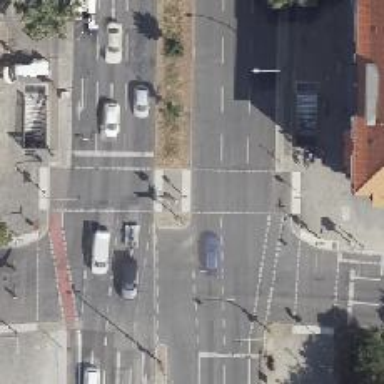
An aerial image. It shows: Footway located on traffic island.